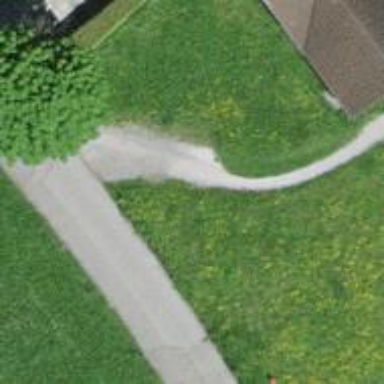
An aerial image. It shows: Unpaved footway.